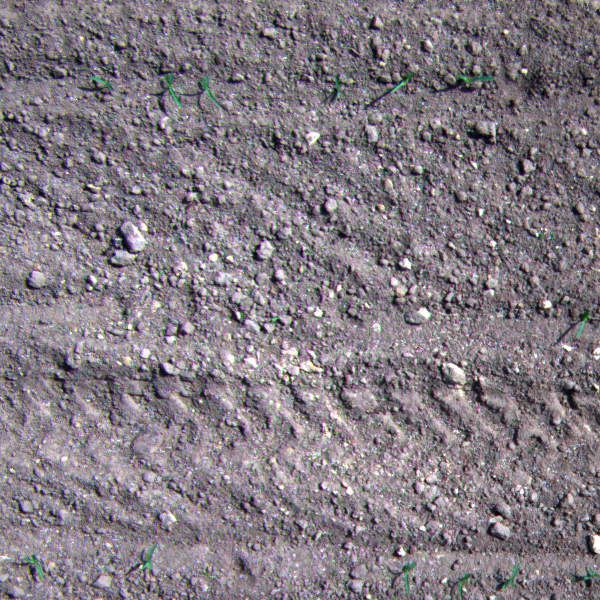
Acquisition date: 2023-05-25
Tile: 0468
Annotated plant instances:
label: maize
label: maize
label: maize
label: maize
label: maize
label: maize
label: barnyard_grass
label: maize
label: maize
label: maize
label: maize
label: maize
label: weed_other
label: maize
label: maize
label: weed_other
label: amaranth
label: weed_other
label: weed_other
label: weed_other
label: amaranth
label: barnyard_grass
label: weed_other
label: quickweed
label: weed_other
label: weed_other
label: weed_other
label: amaranth
label: barnyard_grass
label: weed_other
label: barnyard_grass
label: amaranth
label: weed_other
label: weed_other
label: amaranth
label: weed_other
label: barnyard_grass
label: weed_other
label: weed_other
label: weed_other
label: weed_other
label: barnyard_grass
label: barnyard_grass
label: weed_other
label: weed_other
label: weed_other
label: weed_other
label: weed_other
label: weed_other
label: weed_other
label: weed_other
label: weed_other
label: weed_other
label: weed_other
label: weed_other
label: amaranth
label: weed_other
label: weed_other
label: weed_other
label: amaranth
label: amaranth
label: barnyard_grass
label: amaranth
label: weed_other
label: amaranth
label: weed_other
label: weed_other
label: amaranth
label: weed_other
label: weed_other
label: weed_other
label: weed_other